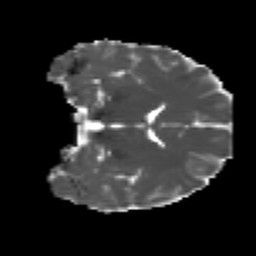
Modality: MD
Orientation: coronal
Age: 26
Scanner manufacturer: siemens
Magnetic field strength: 3 T
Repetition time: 4.52 s
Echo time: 0.084 s